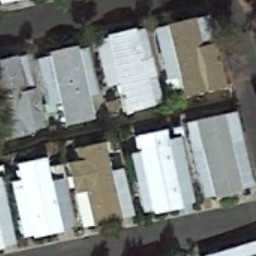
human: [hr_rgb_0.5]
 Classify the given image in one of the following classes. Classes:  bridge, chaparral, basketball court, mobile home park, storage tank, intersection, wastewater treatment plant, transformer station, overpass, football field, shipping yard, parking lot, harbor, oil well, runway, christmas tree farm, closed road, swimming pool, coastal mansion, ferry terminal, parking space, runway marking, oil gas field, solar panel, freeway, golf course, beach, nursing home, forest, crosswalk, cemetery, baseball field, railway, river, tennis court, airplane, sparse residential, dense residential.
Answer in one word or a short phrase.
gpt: mobile home park